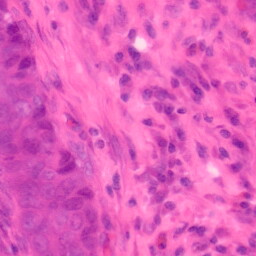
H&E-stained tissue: Colon